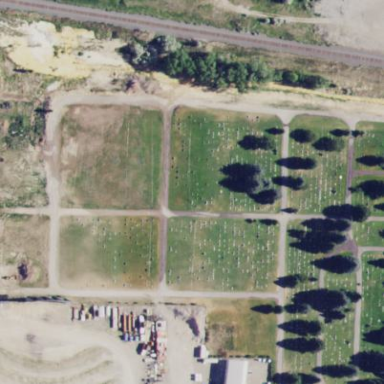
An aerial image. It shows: Cemetery.